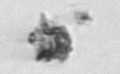
Label: detritus